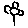
Label: flower